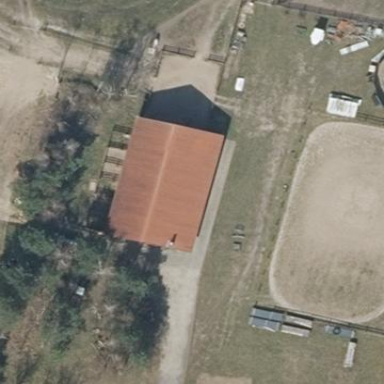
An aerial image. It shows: Farmyard area.